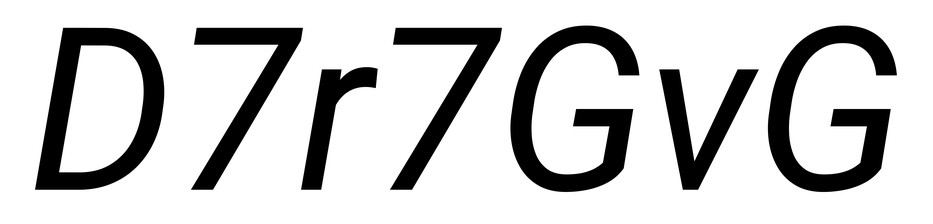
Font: Roboto-Italic_Italic